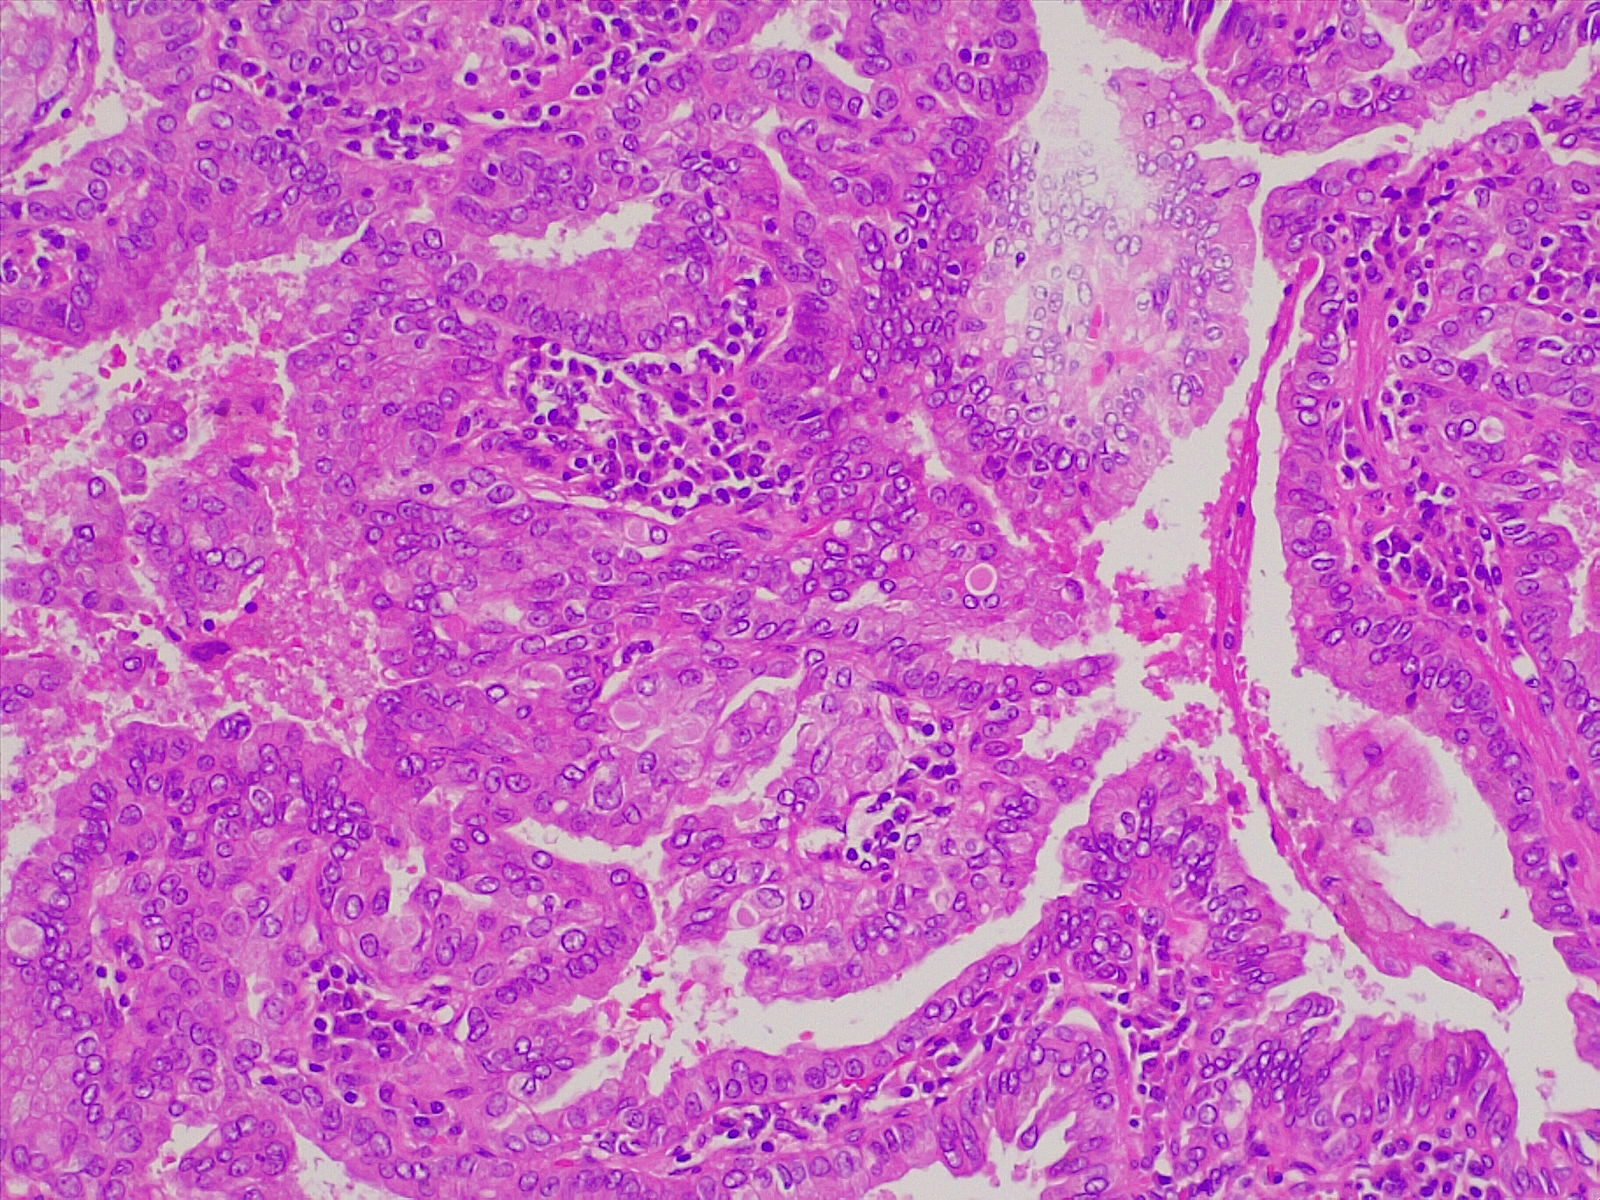
Label: lung adenocarcinoma, well differentiated